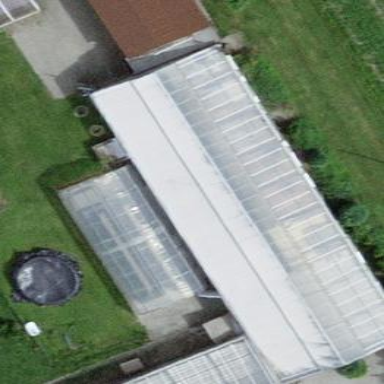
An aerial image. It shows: Greenhouse.